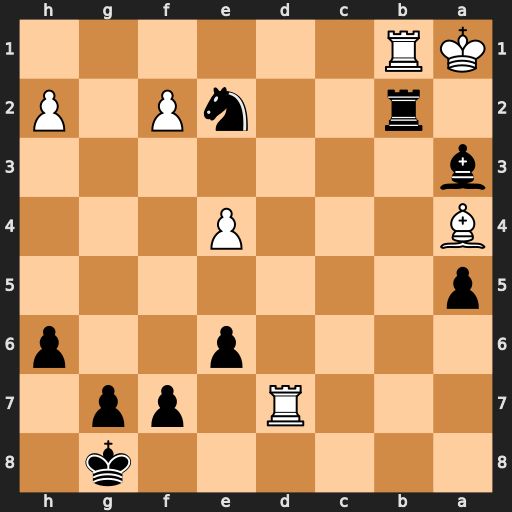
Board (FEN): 6k1/3R1pp1/4p2p/p7/B3P3/b7/1r2nP1P/KR6
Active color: b
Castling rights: -
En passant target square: -
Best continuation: Rxb1+ Kxb1 Nc3+